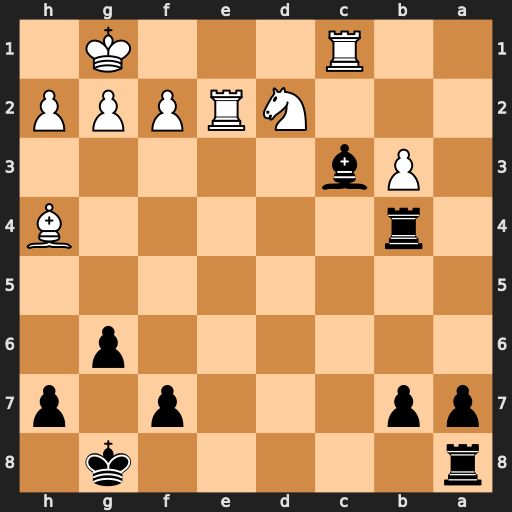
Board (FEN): r5k1/pp3p1p/6p1/8/1r5B/1Pb5/3NRPPP/2R3K1
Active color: b
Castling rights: -
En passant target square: -
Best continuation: Bxd2 Rxd2 Rxh4